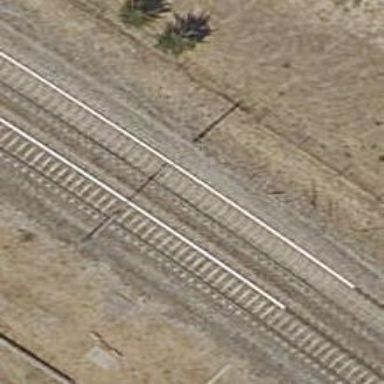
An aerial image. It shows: Railway track with contact line for electrification.